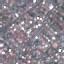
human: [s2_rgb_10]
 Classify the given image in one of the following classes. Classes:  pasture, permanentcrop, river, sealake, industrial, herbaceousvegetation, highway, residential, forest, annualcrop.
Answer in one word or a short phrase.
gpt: Residential